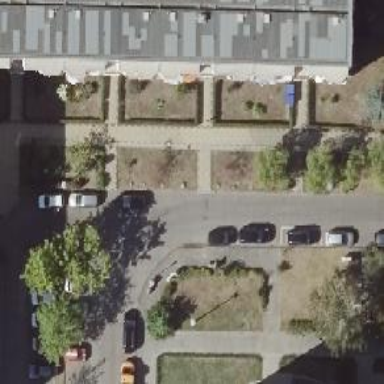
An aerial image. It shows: Sidewalk.